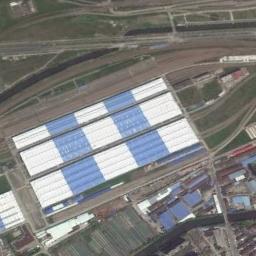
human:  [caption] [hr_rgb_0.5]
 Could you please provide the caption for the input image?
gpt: Many buildings of different shapes are beside the railway station .

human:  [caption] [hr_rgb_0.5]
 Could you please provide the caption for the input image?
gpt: The railway station is next to some buildings and grass .

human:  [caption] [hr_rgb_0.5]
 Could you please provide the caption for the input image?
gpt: A well-equipped railway station in a good suburb .

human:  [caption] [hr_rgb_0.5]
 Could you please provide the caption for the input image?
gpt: The railway station has lots of railways and a blue-white building .

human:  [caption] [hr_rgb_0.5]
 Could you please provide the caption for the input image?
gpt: There are some green lawns beside the white and blue railway station .